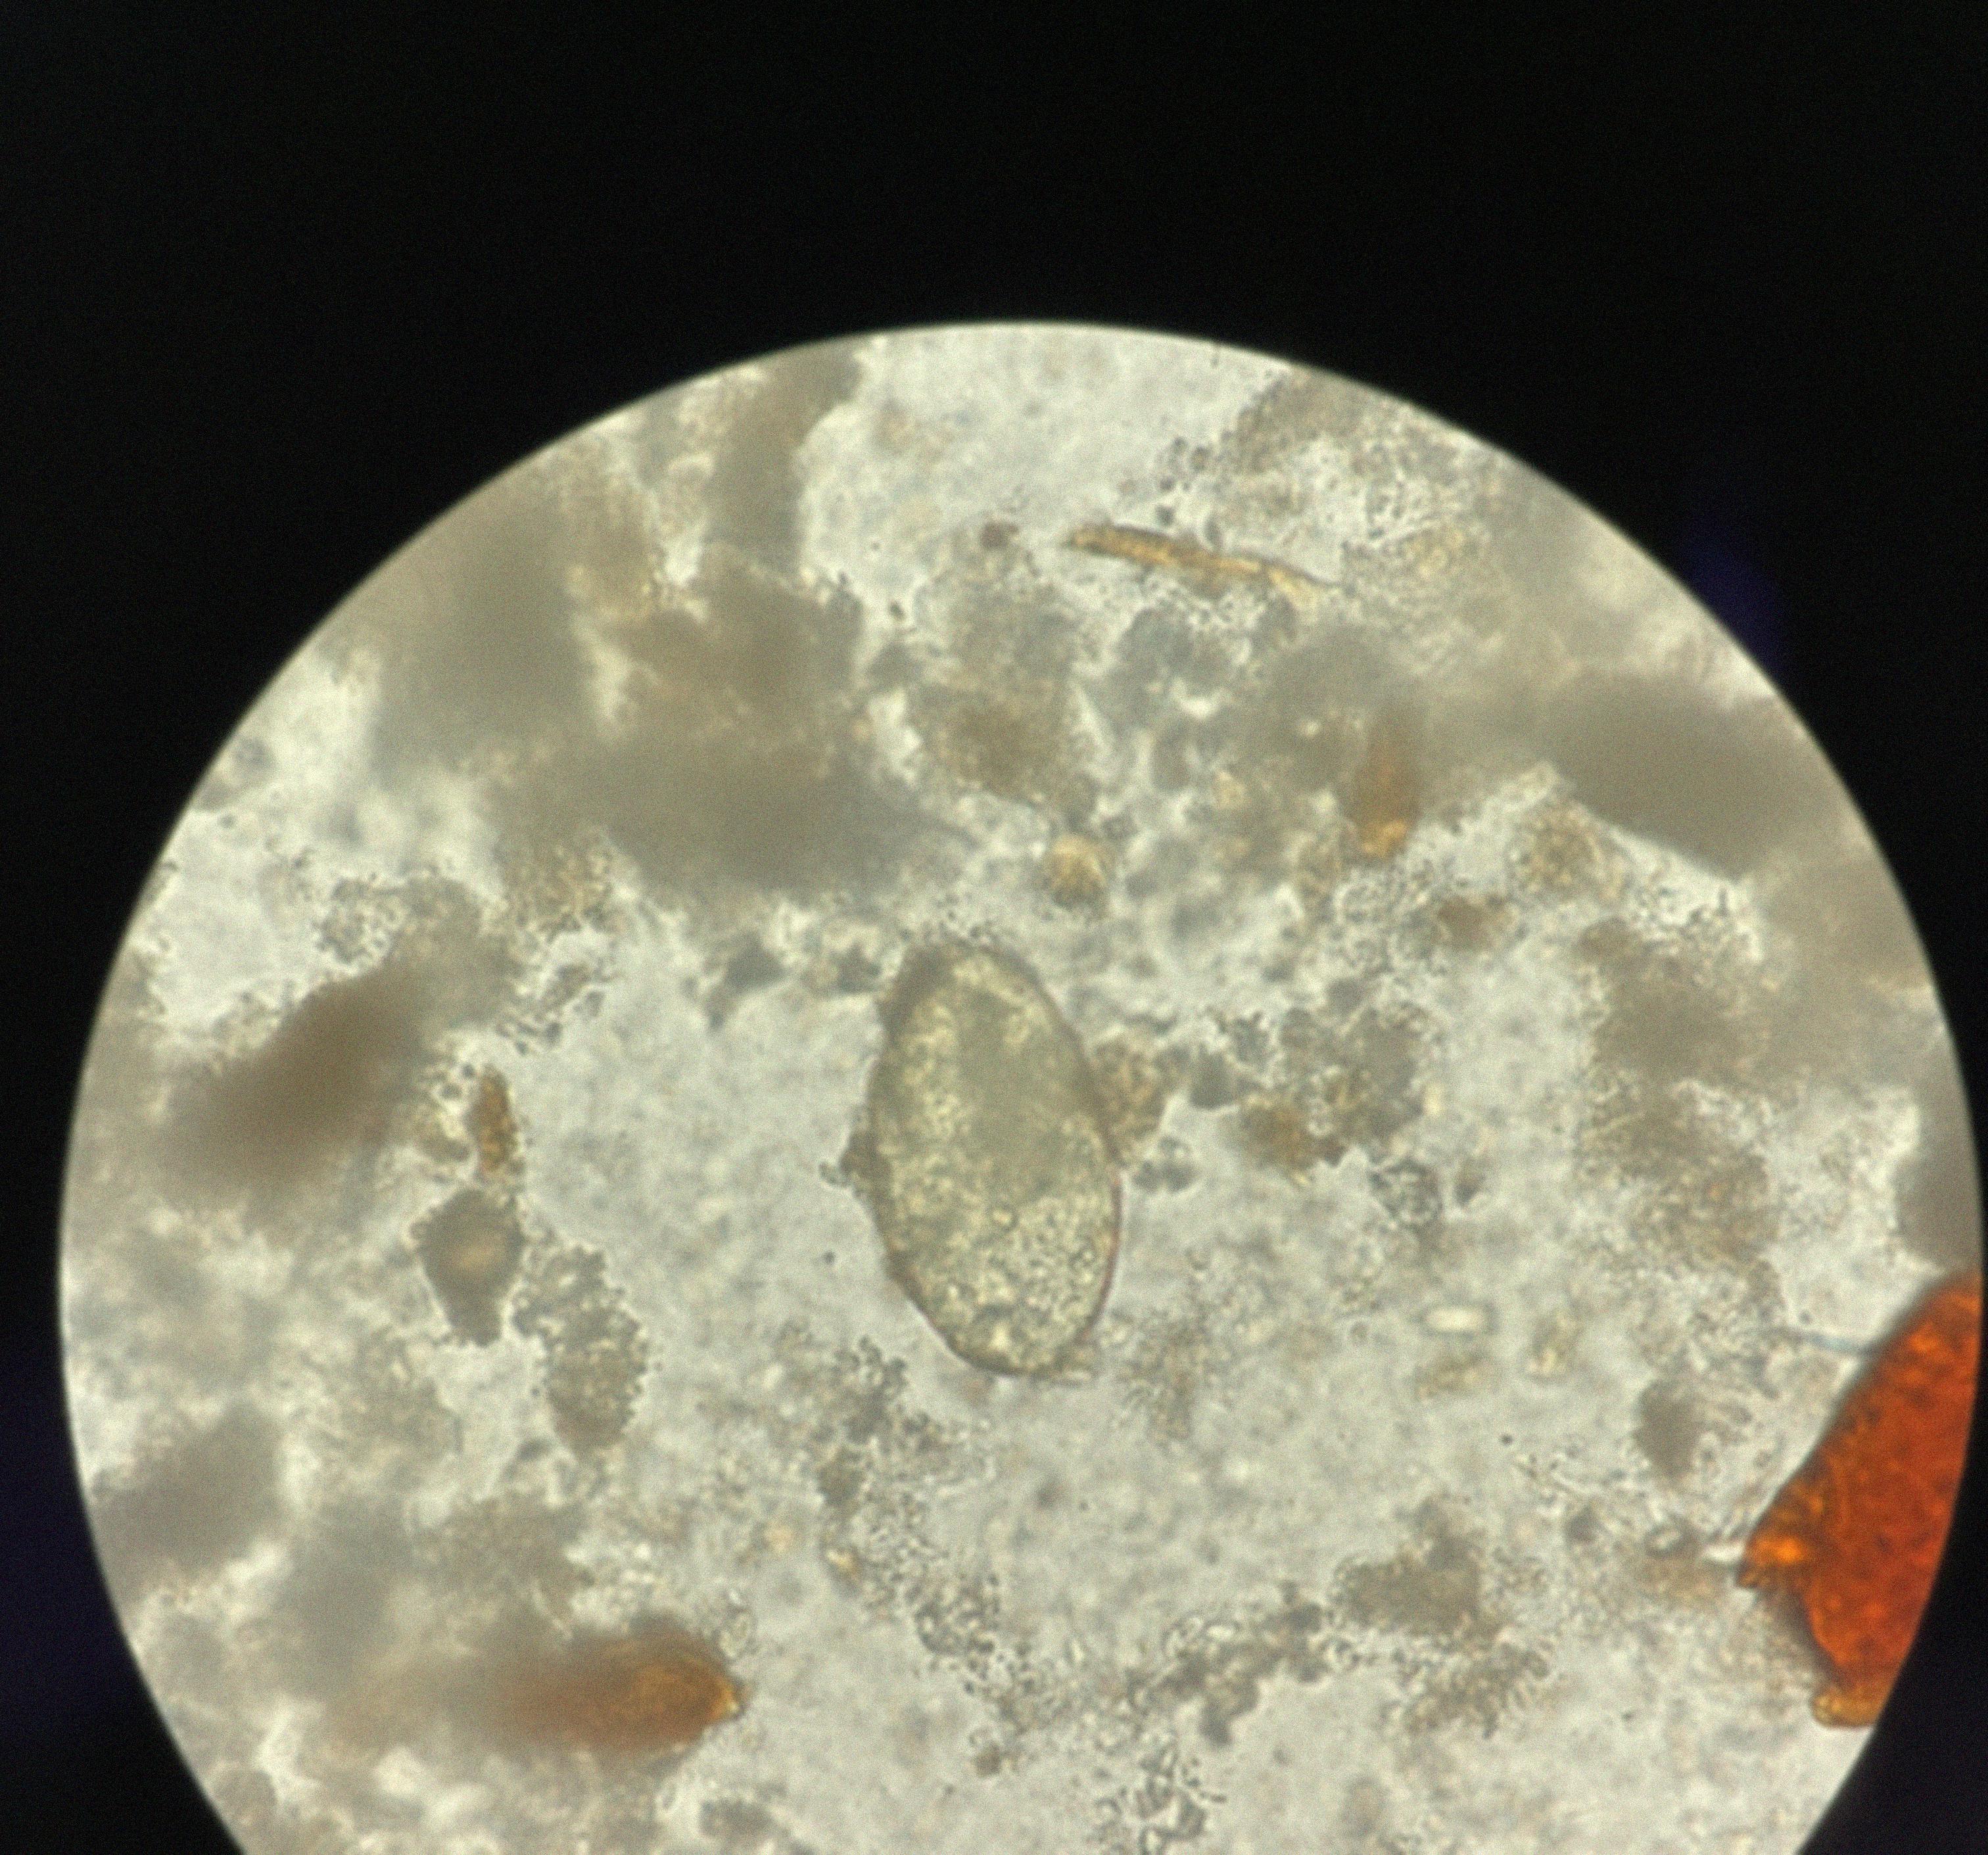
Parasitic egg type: Fasciolopsis buski